Interaction volume radius: 5 \u00c5
Interaction volume height: 15 \u00c5
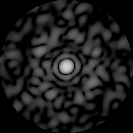
Disorder parameter: 0.8493